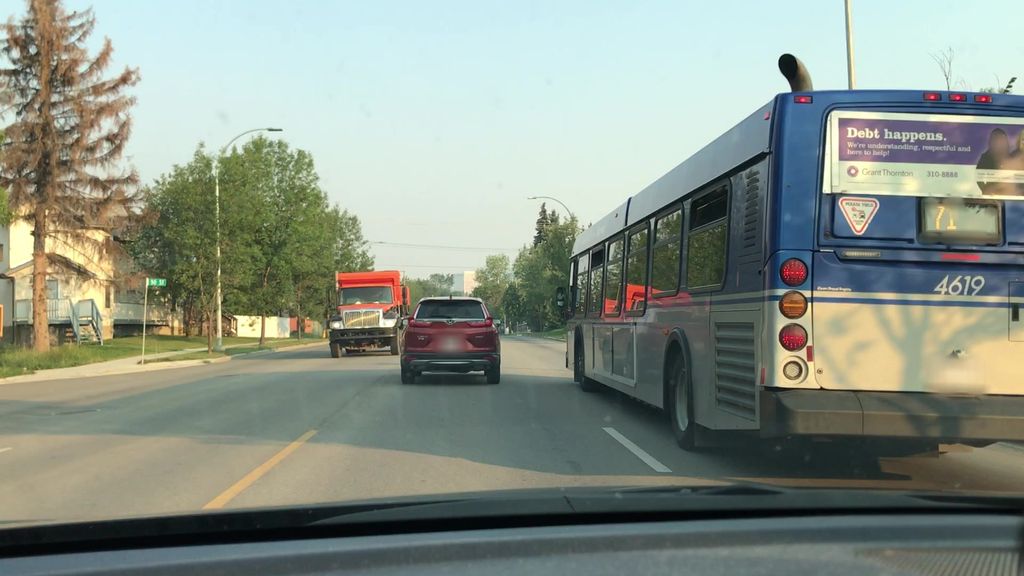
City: edmonton